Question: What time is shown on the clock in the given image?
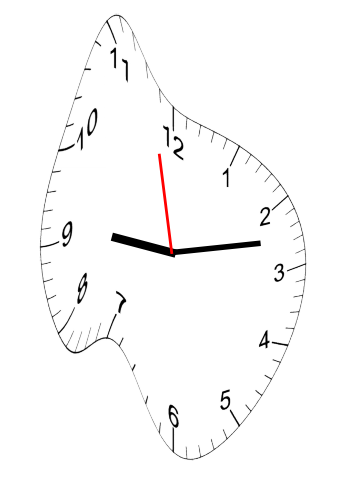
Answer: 09:12:58